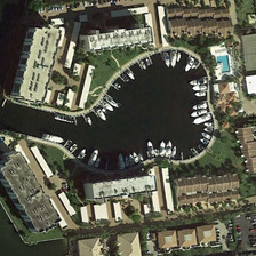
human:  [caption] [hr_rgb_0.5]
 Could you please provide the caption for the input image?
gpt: Some of the ships were parked in a harbor, surrounded by many buildings and some green trees.

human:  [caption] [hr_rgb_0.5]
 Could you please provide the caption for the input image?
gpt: Some boats are in a Port Surrounded by many buildings and some green trees.

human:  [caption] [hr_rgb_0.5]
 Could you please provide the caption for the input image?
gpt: Some boats are on a port surrounded by many buildings and some green trees.

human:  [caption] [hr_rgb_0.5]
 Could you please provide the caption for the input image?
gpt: Some boats are in a harbour surrounded by many buildings and some green trees.

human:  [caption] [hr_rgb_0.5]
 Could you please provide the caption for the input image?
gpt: Some of the ships were parked in a harbor, surrounded by many buildings and some green trees.